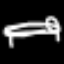
Label: bed